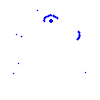
Particle: kaon